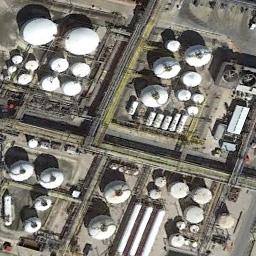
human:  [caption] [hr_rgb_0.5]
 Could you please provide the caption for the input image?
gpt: Here are two white storage tanks of the same size .

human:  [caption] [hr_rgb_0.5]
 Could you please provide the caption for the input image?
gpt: Many buildings of different shapes are next to storage tanks .

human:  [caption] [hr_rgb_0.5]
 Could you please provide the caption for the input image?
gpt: There are big and small white storage tanks on the bare land .

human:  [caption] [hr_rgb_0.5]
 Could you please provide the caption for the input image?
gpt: There are many neatly arranged storage tanks and many pipelines in the factory .

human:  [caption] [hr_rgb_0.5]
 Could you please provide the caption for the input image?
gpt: There are many white storage tanks and pipelines .